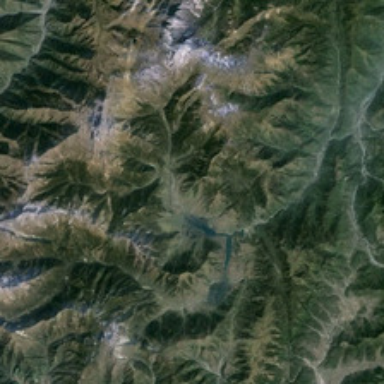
There are many rivers flowing through the mountain .